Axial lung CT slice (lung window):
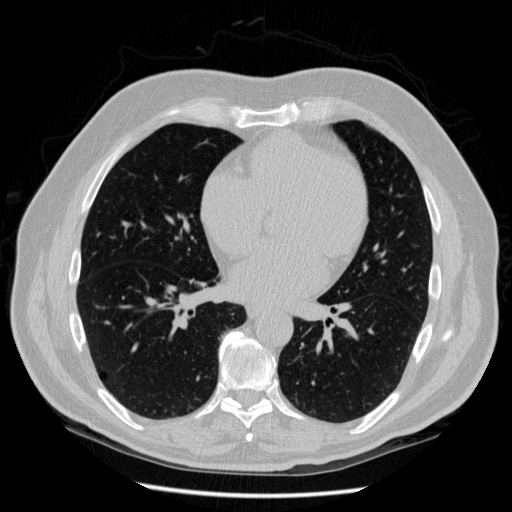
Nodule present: no